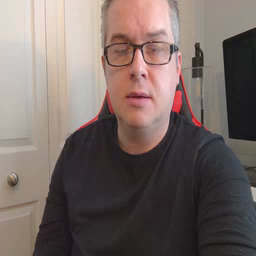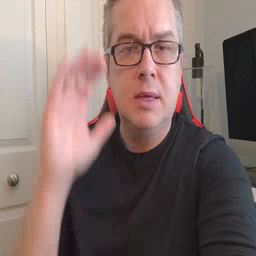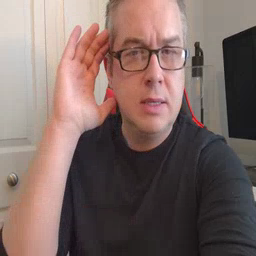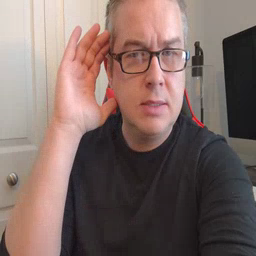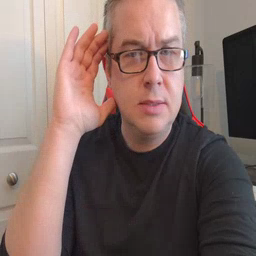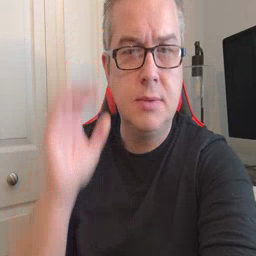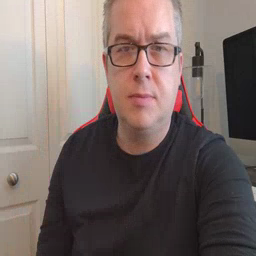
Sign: listen